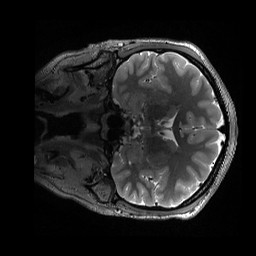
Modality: T2w
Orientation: coronal
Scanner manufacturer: siemens
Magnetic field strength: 3 T
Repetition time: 3.2 s
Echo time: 0.564 s